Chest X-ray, PA view. Patient: 59 years old, sex F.
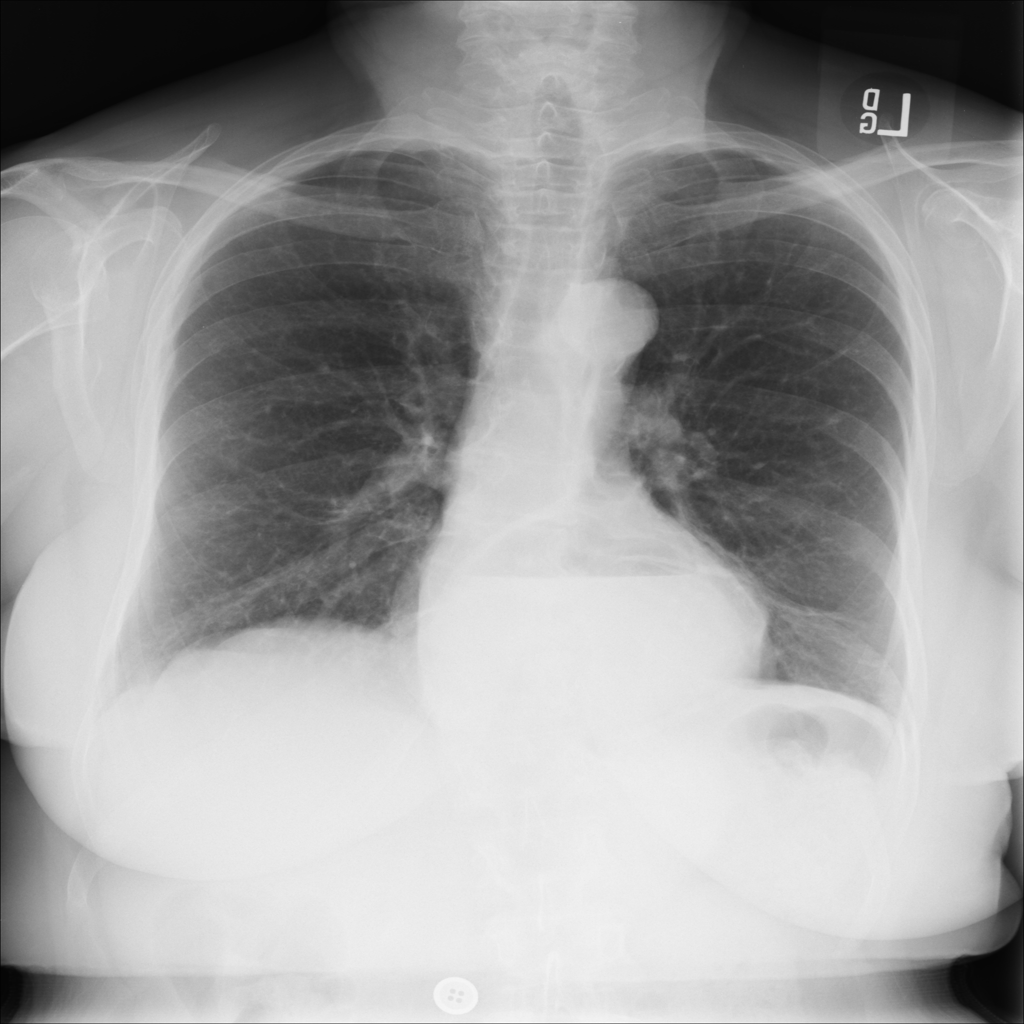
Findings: Emphysema, Hernia, Pleural_Thickening